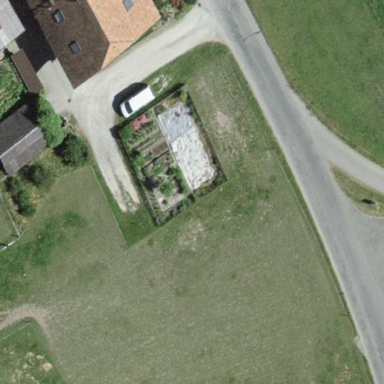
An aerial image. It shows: Garden area designated for leisure land.